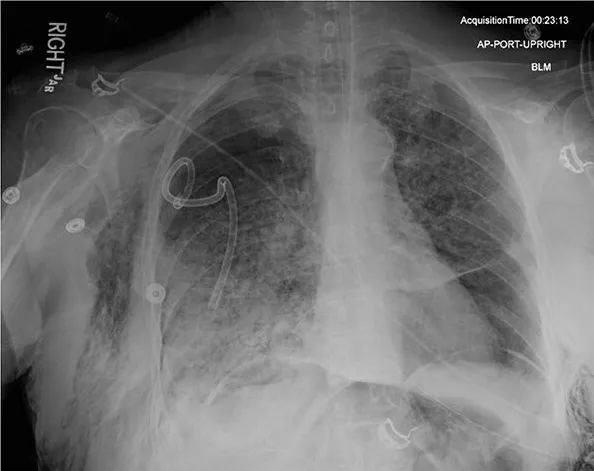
AP upright chest radiograph showing intraabdominal free air, right-sided chest tube in place, and bilateral chest wall subcutaneous emphysema that is worse on the right. Bilateral patchy airspace disease is noted as well.
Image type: radiology (x_ray)